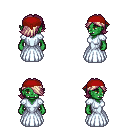
a pixel art fantasy rpg character, female body template, orc, green skin, underdress, red pants, white blonde swoop hairstyle, red bandana, four views (front, back, left, right), 2x2 character sprite sheet, small pixel art, hard edges, no anti-aliasing